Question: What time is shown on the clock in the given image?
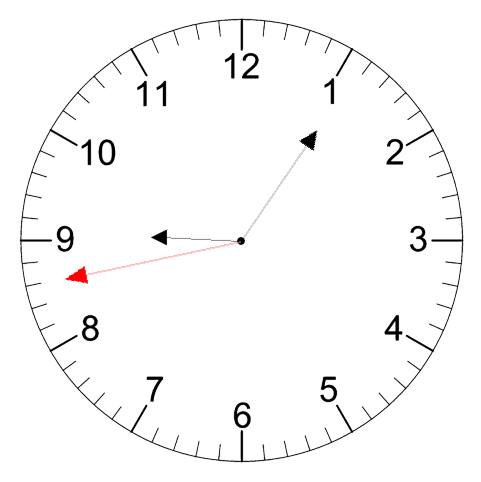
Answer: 09:05:43